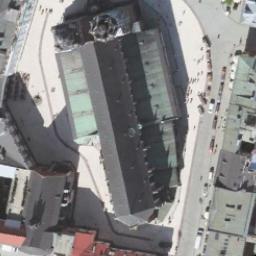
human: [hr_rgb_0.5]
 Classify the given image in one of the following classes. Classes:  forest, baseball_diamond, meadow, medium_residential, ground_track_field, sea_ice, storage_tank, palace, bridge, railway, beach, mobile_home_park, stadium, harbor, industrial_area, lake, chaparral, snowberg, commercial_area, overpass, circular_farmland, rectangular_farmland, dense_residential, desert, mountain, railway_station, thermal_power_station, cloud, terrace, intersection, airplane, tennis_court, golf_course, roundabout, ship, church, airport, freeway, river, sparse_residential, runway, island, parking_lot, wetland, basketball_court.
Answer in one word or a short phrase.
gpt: church